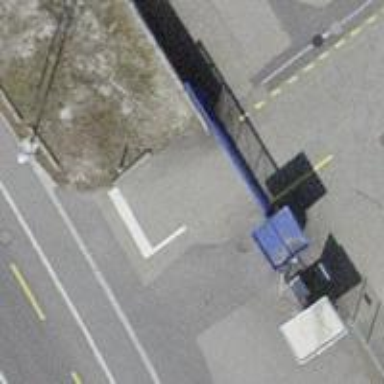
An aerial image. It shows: Lift gate barrier.